Question: Is it necessary to verify my personal identity in the google play console to publish an app or is it possible to publish app without it?

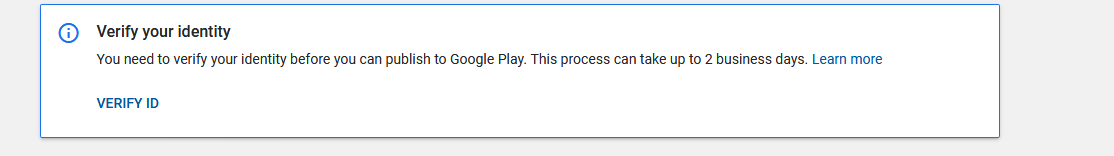
Answer: Google provides some very informative help pages.
> We do this to confirm it's really you attempting to publish the app. We also do this to protect you and Google Play users from fraud.
Please read the help page for further information:
<URL>